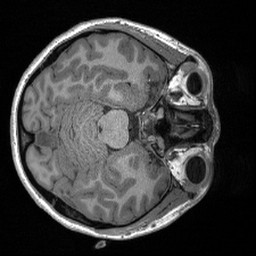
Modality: T1w
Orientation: axial
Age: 27
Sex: female